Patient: sex F, age 61
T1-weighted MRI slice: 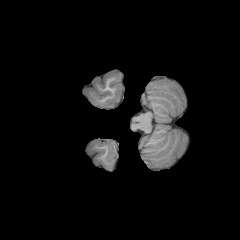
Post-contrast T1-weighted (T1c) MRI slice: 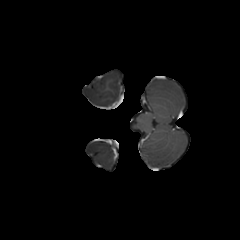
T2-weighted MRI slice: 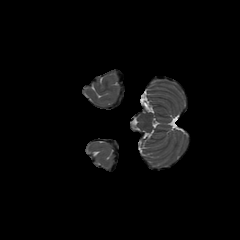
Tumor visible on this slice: no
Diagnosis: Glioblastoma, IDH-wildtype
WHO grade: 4